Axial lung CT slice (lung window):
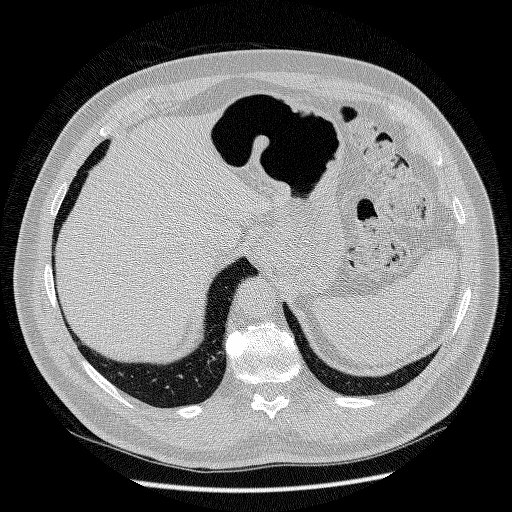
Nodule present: no